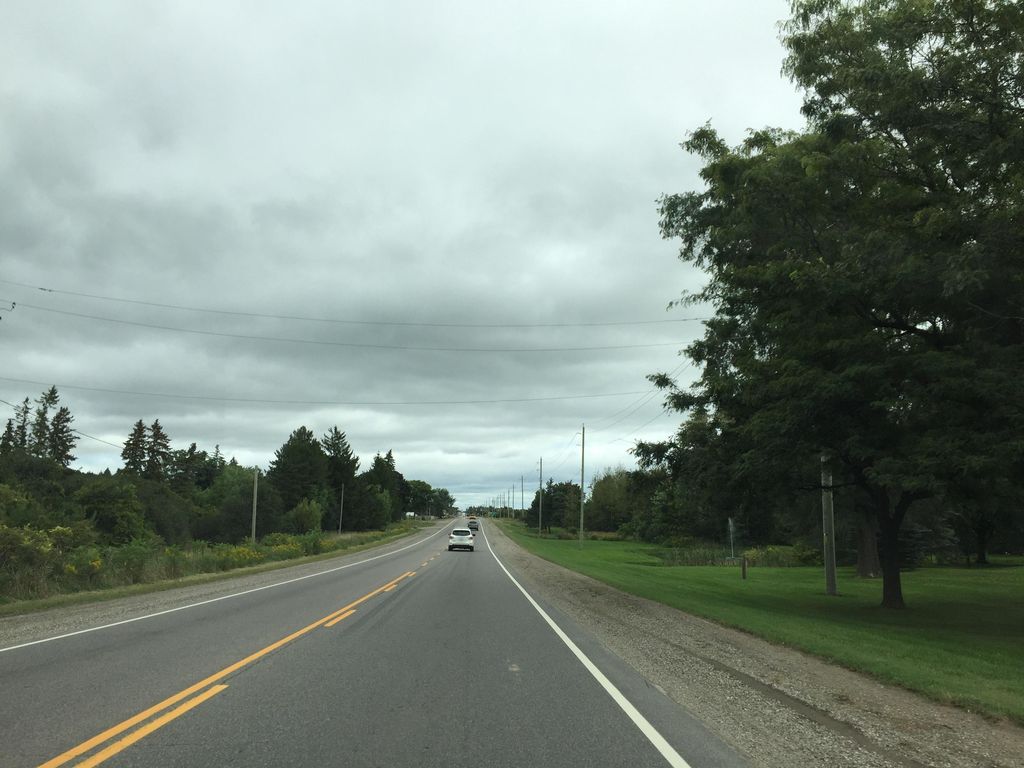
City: kitchener-waterloo